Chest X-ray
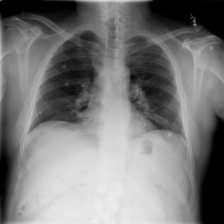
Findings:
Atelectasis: negative
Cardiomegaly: negative
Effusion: negative
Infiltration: negative
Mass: positive
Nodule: positive
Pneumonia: negative
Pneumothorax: negative
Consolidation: negative
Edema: negative
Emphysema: negative
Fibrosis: negative
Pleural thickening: negative
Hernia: negative